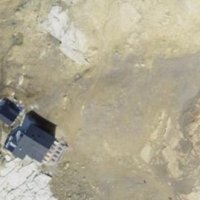
EUNIS habitat code: 48
Species observed at this site:
Gypaetus barbatus
Saxifraga exarata